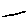
Label: line